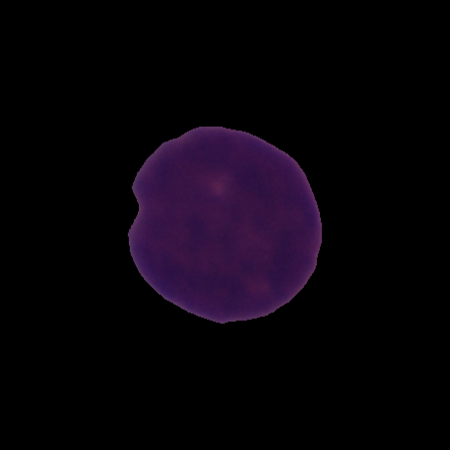
Label: cancer